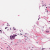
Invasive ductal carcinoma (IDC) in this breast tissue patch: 0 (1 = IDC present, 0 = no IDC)